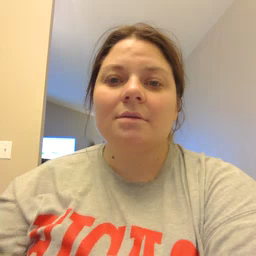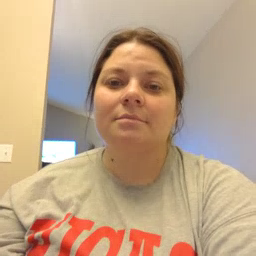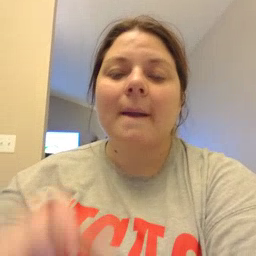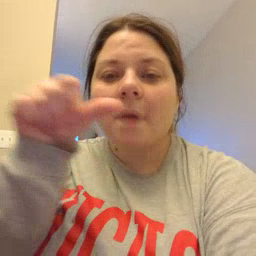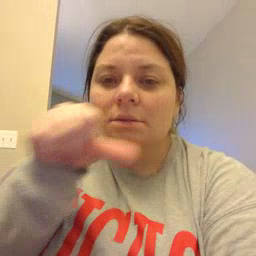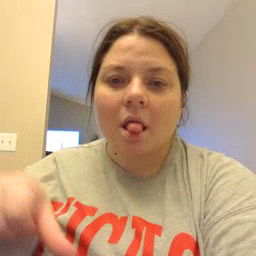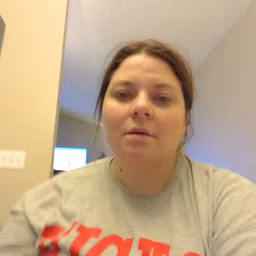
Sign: puzzle